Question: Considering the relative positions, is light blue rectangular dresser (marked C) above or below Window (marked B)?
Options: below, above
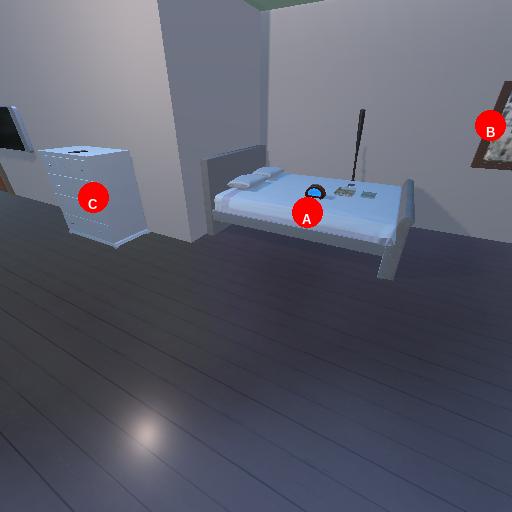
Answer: below